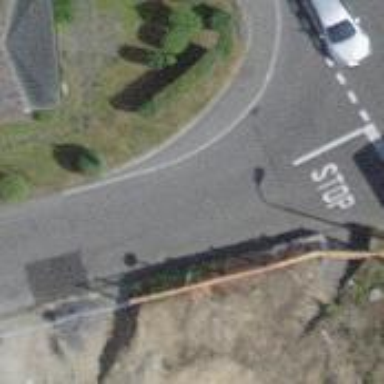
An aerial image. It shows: Kerb barrier.